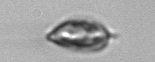
Label: Prorocentrum_triestinum